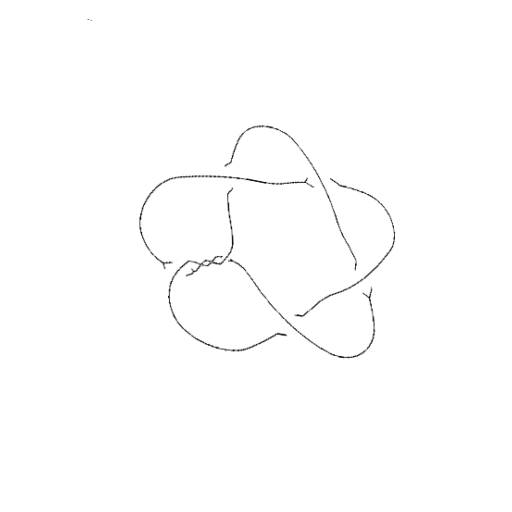
Crossing number: 8